Question: I have implemented a facebook share link but have noticed that what is being posted is not as its displayed in the Facebook popup. The title and the description are missing on the actual post but are displayed on the popup preview. All that is posted is the message and a link.
'''
$('body').on('click', '.social_media a', function(e) {
var loc = $(this).attr('href');
var action = $(this).attr('data-action');
var title = $(this).attr('data-title');
var desc = $(this).attr('data-desc');
var img = $(this).attr('data-img');
window.open('https://www.facebook.com/sharer/sharer.php?s=100&p[url]=' + encodeURIComponent(loc) + '&p[images][0]&p[title]=' + encodeURIComponent(title) + '&p[summary]=' + encodeURIComponent(desc), 'sharer', 'status=0,width=626,height=436, top=' + ($(window).height() / 2 - 225) + ', left=' + ($(window).width() / 2 - 313) + ', toolbar=0, location=0, menubar=0, directories=0, scrollbars=0');
});
'''
Can anyone see what I'm doing wrong?
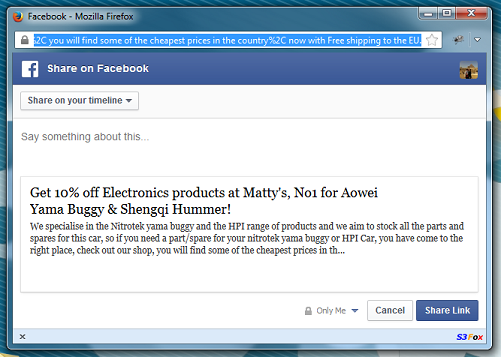
Answer: I would suggest you to use meta tags instead of passing parameters to the popup. Insert these tags to the 'head' section of a page you want to share:
'''
<meta property="og:url" content="http://domain/url" />
<meta property="og:title" content="Your title" />
<meta property="og:description" content="Description" />
<meta property="og:image" content="http://image1" />
<meta property="og:image" content="http://image2" />
'''
FB will parse it and show in the dialog. By doing this way you can also specify multiple images.
Then open this dialog window using this code:
'''
var width = 626;
var height = 436;
var yourPageToShare = $(this).attr('href');
var sharerUrl = 'https://www.facebook.com/sharer/sharer.php?u=' + encodeURIComponent(yourPageToShare);
var l = window.screenX + (window.outerWidth - width) / 2;
var t = window.screenY + (window.outerHeight - height) / 2;
var winProps = ['width='+width,'height='+height,'left='+l,'top='+t,'status=no','resizable=yes','toolbar=no','menubar=no','scrollbars=yes'].join(',');
var win = window.open(sharerUrl, 'fbShareWin', winProps);
'''
<URL> you can read more about Facebook Open Graph tags
Here is full page code that should work:
'''
<!DOCTYPE html>
<html>
<head>
<meta property="og:title" content="Your title" />
<meta property="og:description" content="Your description" />
<script>
function share() {
var width = 626;
var height = 436;
var yourPageToShare = location.href;
var sharerUrl = 'https://www.facebook.com/sharer/sharer.php?u=' + encodeURIComponent(yourPageToShare);
var l = window.screenX + (window.outerWidth - width) / 2;
var t = window.screenY + (window.outerHeight - height) / 2;
var winProps = ['width='+width,'height='+height,'left='+l,'top='+t,'status=no','resizable=yes','toolbar=no','menubar=no','scrollbars=yes'].join(',');
var win = window.open(sharerUrl, 'fbShareWin', winProps);
}
</script>
</head>
<body>
<input type="button" value="Share" onclick="share();">
</body>
</html>
'''
It's worth to note that FB might cache this page's meta tags, so you probably will need to wait for a while.
The problem in your case may be because you add meta tags to the page that contains the links, not the pages those links are pointing to.